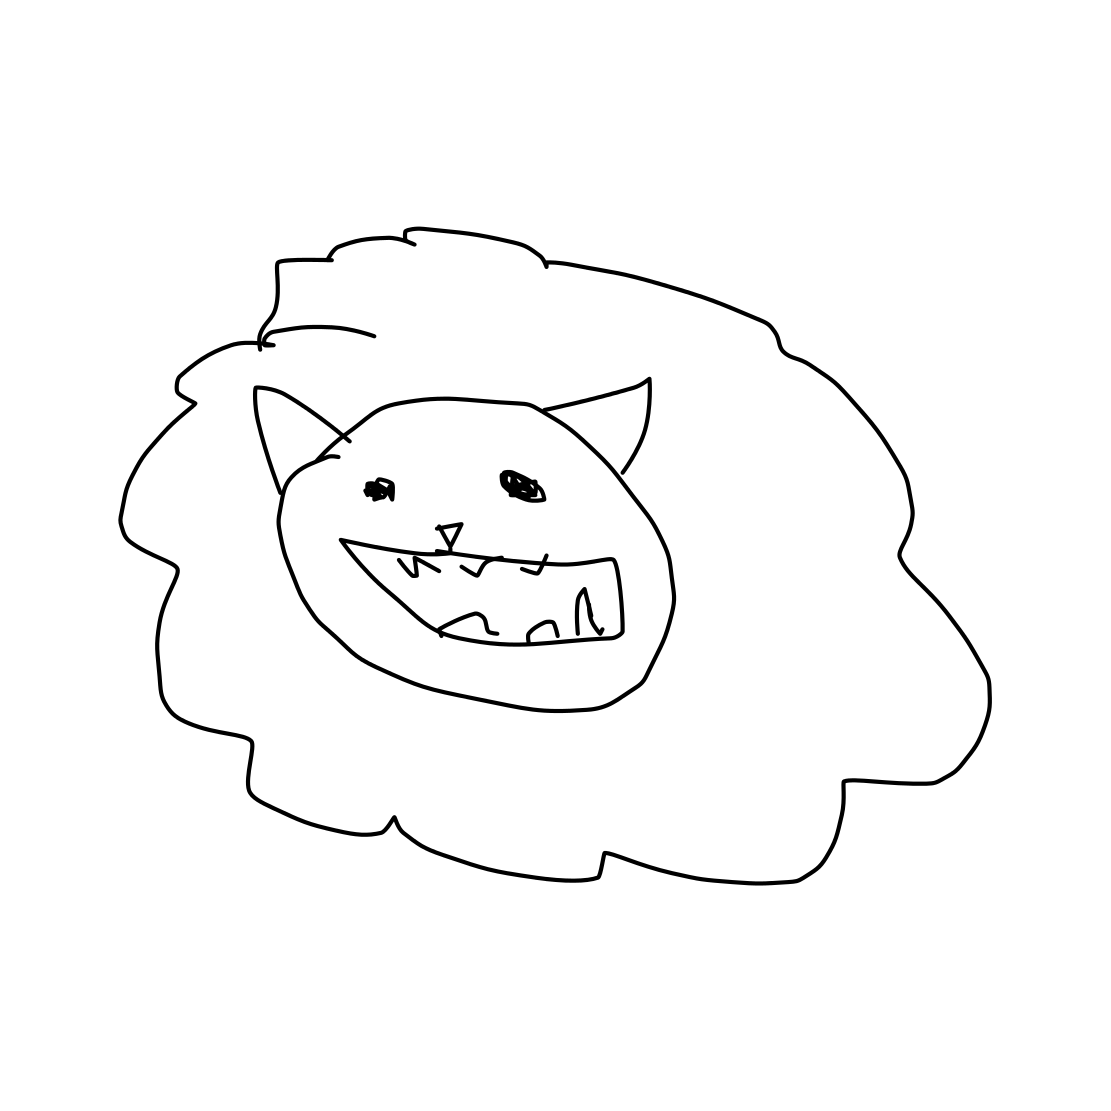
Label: lion